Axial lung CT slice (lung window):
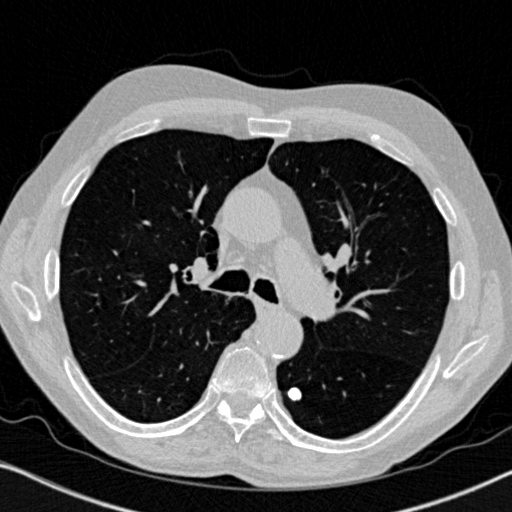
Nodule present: yes
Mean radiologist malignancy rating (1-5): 1